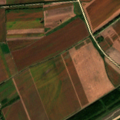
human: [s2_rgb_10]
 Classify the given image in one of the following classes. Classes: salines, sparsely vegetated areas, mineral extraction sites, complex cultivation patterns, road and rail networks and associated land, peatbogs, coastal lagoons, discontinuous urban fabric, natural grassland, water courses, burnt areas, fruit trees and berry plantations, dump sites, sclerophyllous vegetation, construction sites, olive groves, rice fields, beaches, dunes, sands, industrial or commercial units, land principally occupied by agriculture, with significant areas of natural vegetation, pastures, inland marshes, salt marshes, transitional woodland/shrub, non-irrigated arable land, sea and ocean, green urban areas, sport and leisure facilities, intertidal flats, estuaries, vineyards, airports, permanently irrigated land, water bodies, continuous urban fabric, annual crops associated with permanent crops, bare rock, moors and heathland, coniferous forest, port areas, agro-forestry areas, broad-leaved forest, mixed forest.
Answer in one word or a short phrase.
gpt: non-irrigated arable land, broad-leaved forest